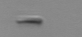
Label: Bacillariophyceae